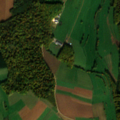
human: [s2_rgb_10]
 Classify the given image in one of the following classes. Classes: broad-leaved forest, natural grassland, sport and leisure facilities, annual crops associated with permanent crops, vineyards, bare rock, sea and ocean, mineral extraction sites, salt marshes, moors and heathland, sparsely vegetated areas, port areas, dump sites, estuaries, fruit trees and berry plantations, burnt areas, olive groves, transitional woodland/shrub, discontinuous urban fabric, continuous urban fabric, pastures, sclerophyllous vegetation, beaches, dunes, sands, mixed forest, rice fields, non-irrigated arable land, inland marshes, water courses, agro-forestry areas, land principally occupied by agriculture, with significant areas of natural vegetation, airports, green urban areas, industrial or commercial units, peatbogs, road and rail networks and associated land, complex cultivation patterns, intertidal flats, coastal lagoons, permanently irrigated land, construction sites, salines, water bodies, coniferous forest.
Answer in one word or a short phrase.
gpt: non-irrigated arable land, pastures, complex cultivation patterns, land principally occupied by agriculture, with significant areas of natural vegetation, broad-leaved forest